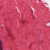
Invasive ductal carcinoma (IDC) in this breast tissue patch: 0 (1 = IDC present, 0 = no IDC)